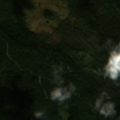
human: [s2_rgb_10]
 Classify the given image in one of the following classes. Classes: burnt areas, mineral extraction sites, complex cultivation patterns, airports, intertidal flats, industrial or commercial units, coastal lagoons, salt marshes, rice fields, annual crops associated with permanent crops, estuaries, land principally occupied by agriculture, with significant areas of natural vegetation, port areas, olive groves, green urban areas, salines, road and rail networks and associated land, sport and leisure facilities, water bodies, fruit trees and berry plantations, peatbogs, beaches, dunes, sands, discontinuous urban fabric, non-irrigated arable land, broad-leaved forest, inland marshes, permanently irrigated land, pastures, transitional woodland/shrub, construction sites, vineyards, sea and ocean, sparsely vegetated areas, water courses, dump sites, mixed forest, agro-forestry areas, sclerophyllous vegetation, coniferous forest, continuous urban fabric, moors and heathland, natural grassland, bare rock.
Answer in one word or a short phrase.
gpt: coniferous forest, mixed forest